Question:
As you can see the upper dark X's are cut even though there is space for them.
This happens because they have changed color and are printed backwards (from right to left).
Is this a bug, faulty code, a bad setup on my system or (I doubt it) like it is supposed to be?
Here is the code that generates this output:
'''
#include <Windows.h>
#include <iostream>
void moveTo(int x,int y){
COORD kord={x,y};
SetConsoleCursorPosition(GetStdHandle(STD_OUTPUT_HANDLE),kord);
}
void setColor(WORD attributes){
SetConsoleTextAttribute(GetStdHandle(STD_OUTPUT_HANDLE), attributes);
}
void main(){
for(int i=9;i+1;i--)
{
moveTo(i,0);
std::cout.put('X');
}
for(int i=-10;i;i++)
{
moveTo(i+10,1);
std::cout.put('X');
}
setColor(8);
for(int i=9;i+1;i--)
{
moveTo(i,2);
std::cout.put('X');
}
for(int i=-10;i;i++)
{
moveTo(i+10,3);
std::cout.put('X');
}
setColor(7);
for(int i=9;i+1;i--)
{
moveTo(i,4);
std::cout.put('X');
}
for(int i=-10;i;i++)
{
moveTo(i+10,5);
std::cout.put('X');
}
std::cin.get();
}
'''
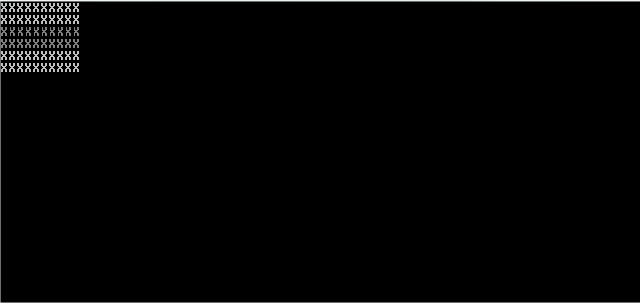
Answer: As mentioned in the errata by <URL>:
> I repro too, VS2008 on Win7. Cool bug. Changing the console font fixes it.
Let's use this bug isolation. I recognize this font as <URL>, which implies you both most likely configured this project as a Win32 Console Application. The additional repro with GCC confirms this hypothesis, and we will assume, from a practical standpoint, that all of you were getting a 32-bit console application running inside of a Windows terminal.
The question becomes it's writing exactly one additional column of pixels in the context of the default terminal font, color 8, and backwards writing into a <URL>
Specifically, let's break this problem up into its component pieces:
1. When a write is issued, a character is written to a location in the terminal array
2. When the default color (7) is selected, pixels do not overflow into other buffers within the array
3. When color 8 is selected, an additional column of pixels is written to the next region of the buffer, which is only visible when the text is recited backwards
Because of the presence of overspill in (3), this is a bug.
<URL> Raymond Chen:
> The console rendering model assumes each character fits neatly inside
its fixed-sized cell. When a new character is written to a cell, the
old cell is overprinted with the new character, but if the old
character has overhang or underhang, those extra pixels are left
behind since they "spilled over" the required cell and infected
neighbor cells. Similarly, if a neighboring character "spilled over",
those "spillover pixels" would get erased.The set of fonts that could be used in the console window was trimmed
to the fonts that were tested and known to work acceptably in console
windows. For English systems, this brought us down to Lucida Console
and Terminal...."Well, that's stupid. You should've stopped me from choosing a font
that so clearly results in nonsense."And that's what we did.
Not that I'm blaming Raymond on this one, but he authoritatively illustrates this as a "can't happen."
The selection and testing of console fonts for Windows should have caught this. The fact that it's even an issue at all is an aberration.